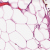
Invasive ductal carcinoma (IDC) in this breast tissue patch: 0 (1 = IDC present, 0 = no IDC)